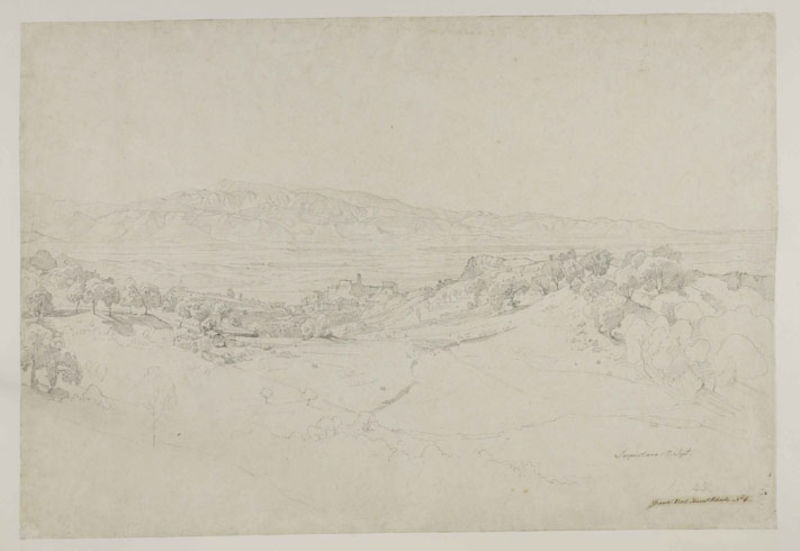
Titel: Blick von der Serpentara auf Olevano und das Volskergebirge
Künstler: Johann Wilhelm Schirmer
Standort: Karlsruhe
Institution: Staatliche Kunsthalle Karlsruhe
Schlagwörter: baum, berg, felsen, himmel, schatten, weiß, bäume, fluss, kirchturm, landschaft, see, stadt, grau, hell, hintergrund, licht, raum, schwarz, skizze, star, vordergrund, zeichnung, blick, gebäude, haus, schnee, weg, wiese, blass, stein, bild, signatur, ebene, einsamkeit, erde, feld, felder, horizont, häuser, hügel, natur, weide, weite, büsche, gebüsch, kirche, sonne, wiesen, boden, land, blatt, tal, wald, zart, turm, landschft, aussicht, küste, schrift, sommer, papier, ansicht, italien, ort, perspektive, studie, acker, berge, gebirge, gipfel, leer, dorf, dunst, grafik, graphik, geröll, bauernhof, hügellandschaft, signiert, matt, romantik, querformat, tiefe, unscharf, ortschaft, panorama, senke, tusche, ruine, unterschrift, burg, kohle, wälder, kontur, lithographie, schwarzweiss, stich, text, konturen, beschriftung, bleistift, ruinen, entwurf, bleistiftzeichnung, pergament, verschwommen, landscahft, burgen, blei, graphit, skizz, umgebung, papyrus, grafit, bleichstift, milchig, wasseer, mulde, nichts, landschaftszeichnung, beistift, 24, reichnung, zart gezeichnet